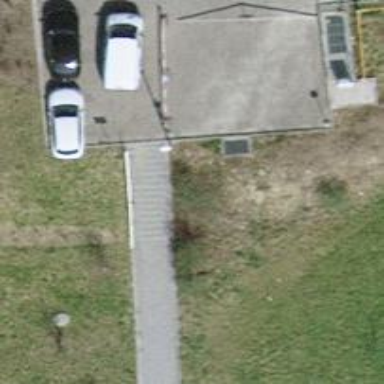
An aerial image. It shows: Set of steps on the road.